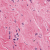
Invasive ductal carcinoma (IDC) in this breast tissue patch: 1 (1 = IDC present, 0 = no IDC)